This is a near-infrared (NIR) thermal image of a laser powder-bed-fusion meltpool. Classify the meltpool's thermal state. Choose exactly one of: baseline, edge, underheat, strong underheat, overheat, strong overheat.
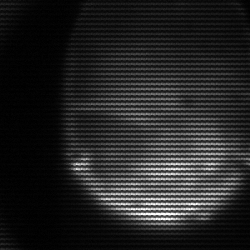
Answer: edge